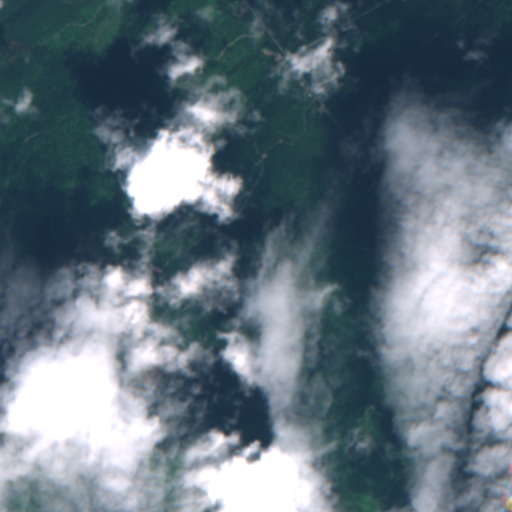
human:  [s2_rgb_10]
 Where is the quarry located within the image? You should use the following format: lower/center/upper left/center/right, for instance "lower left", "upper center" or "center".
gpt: The quarry is located in the center right of the image.
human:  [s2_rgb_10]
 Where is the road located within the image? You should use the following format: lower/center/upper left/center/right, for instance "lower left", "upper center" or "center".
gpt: There is no road in the image.